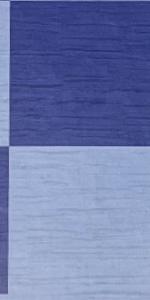
Label: Empty